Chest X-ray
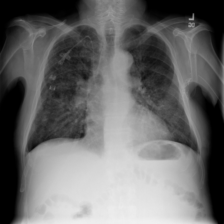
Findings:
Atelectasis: negative
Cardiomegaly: negative
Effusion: negative
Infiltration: negative
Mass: negative
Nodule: negative
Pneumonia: negative
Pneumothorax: negative
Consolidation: negative
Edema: negative
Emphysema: negative
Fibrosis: negative
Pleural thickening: negative
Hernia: negative